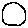
Label: circle